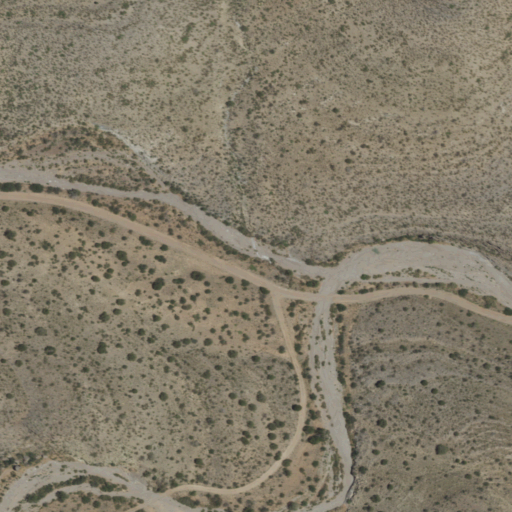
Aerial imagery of valley in New Mexico named Bosque Canyon containing only shrub